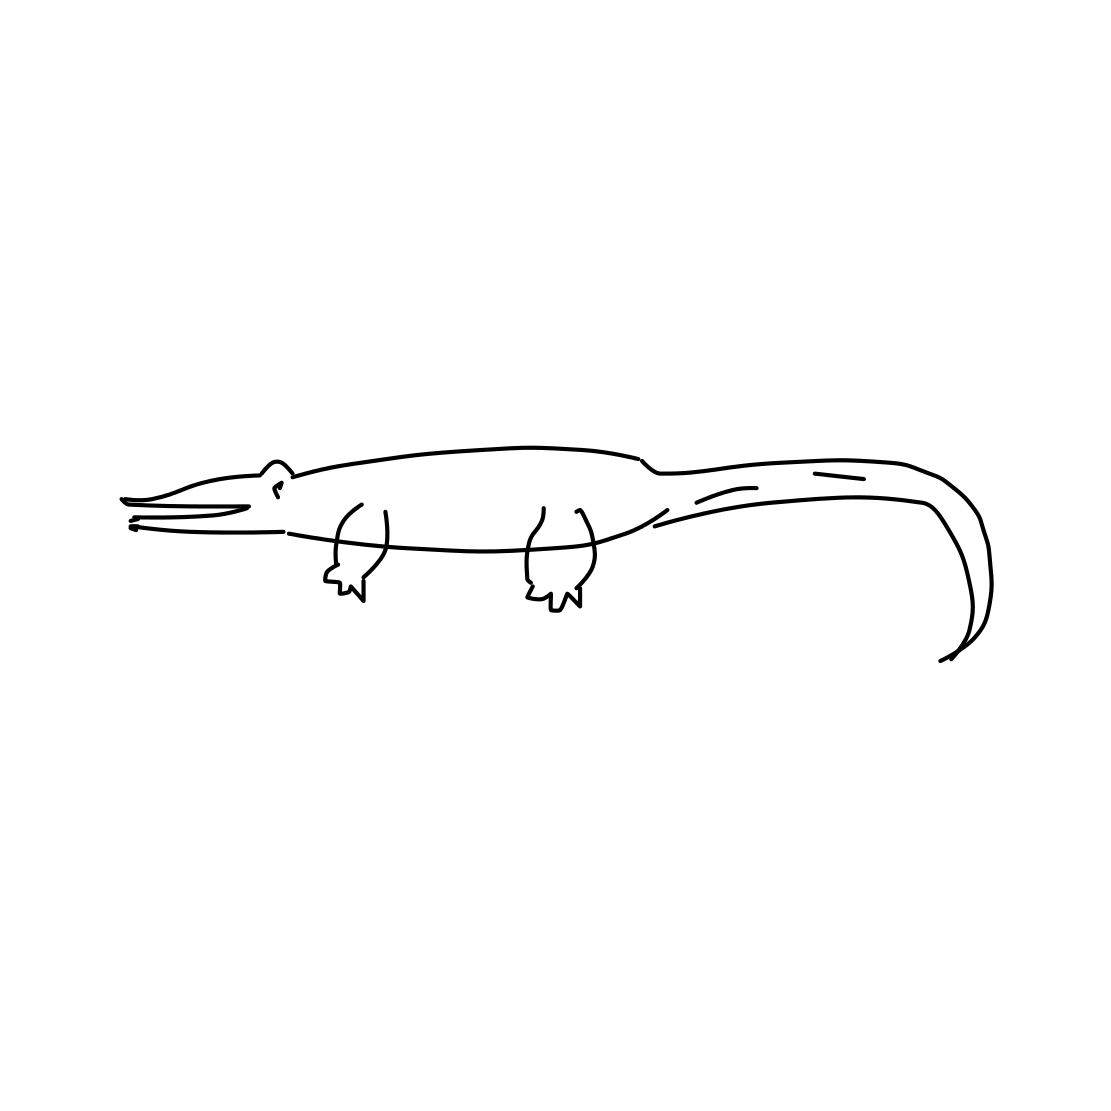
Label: crocodile